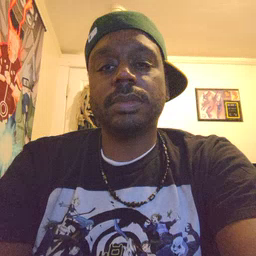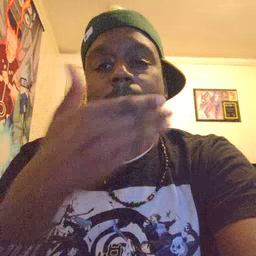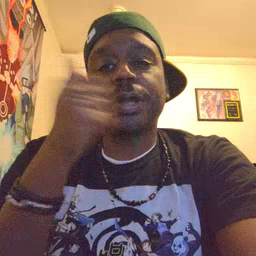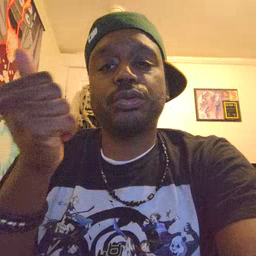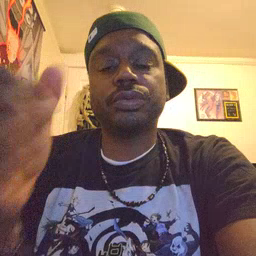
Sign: better